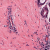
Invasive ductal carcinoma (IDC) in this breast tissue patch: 0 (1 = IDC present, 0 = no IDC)